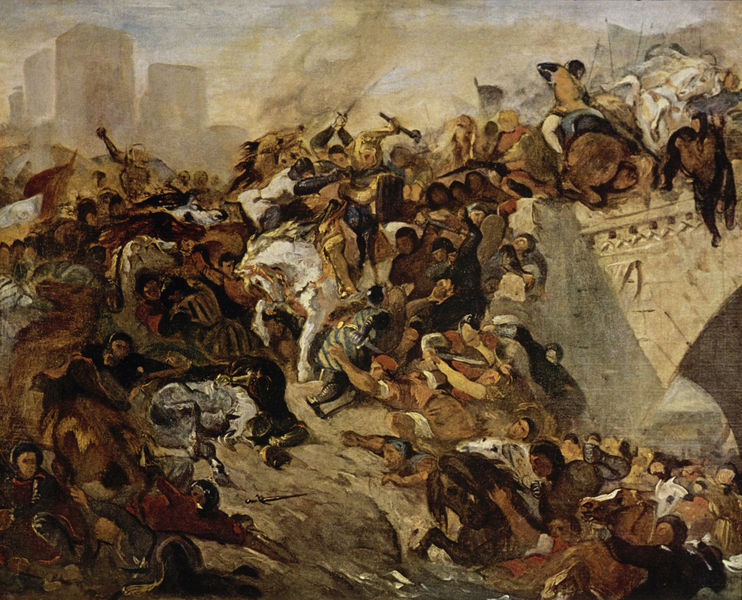
Titel: Bataille de Taillebourg, Schlacht von Taillebourg
Künstler: Eugène Delacroix
Standort: Paris
Institution: Musée du Louvre
Schlagwörter: berg, blau, dunkel, gemälde, himmel, kampf, mann, schatten, wasser, weiß, wolken, fluss, frauen, gelb, menschen, stadt, ufer, braun, frau, grau, hell, licht, männer, schwarz, gebäude, haus, rot, tiere, leute, masse, architektur, stein, tod, tot, horizont, häuser, hügel, brücke, rauch, pferd, pferde, reiter, turm, ritt, zaumzeug, bogen, fahnen, fahne, abhang, hang, mauer, nebel, krieg, not, schlacht, soldaten, verderben, schild, kanone, burg, türme, steinbrücke, stürmen, schwert, schwerter, säbel, uniform, uniformen, waffen, überfall, durcheinander, soldat, tote, verletzte, getümmel, menschenmasse, tumult, ruinen, degen, kämpfen, rüstung, schimmel, sims, rau, sterben, wunden, axt, hammer, ross, elend, leid, leiden, sturz, lanzen, opfer, speere, schlachtfeld, flussufer, ruach, massen, mmänner, tötung, mase, wund, haäuser, tötug, varieta, roschlacht